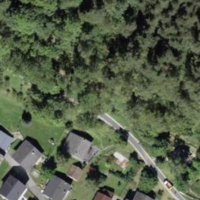
EUNIS habitat code: 44
Species observed at this site:
Salvia pratensis